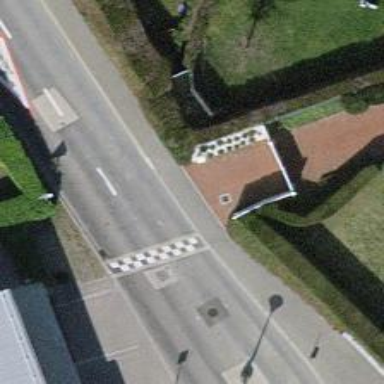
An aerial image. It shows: Residential road with asphalt surface and traffic calming measures.